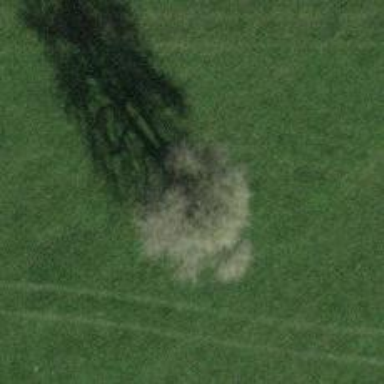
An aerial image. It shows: Single tag "natural: tree."